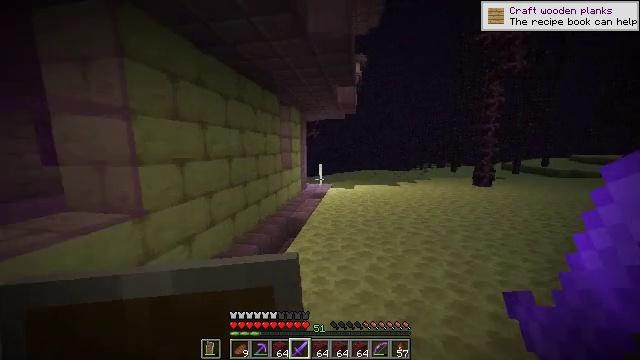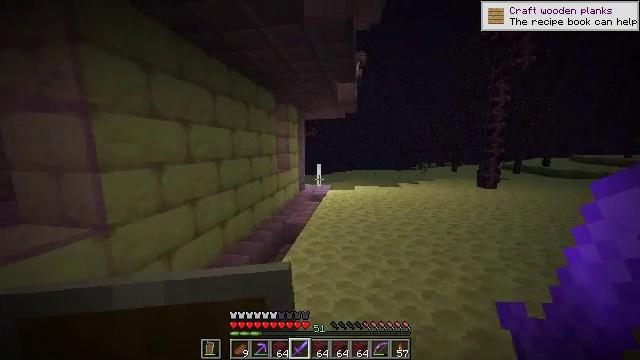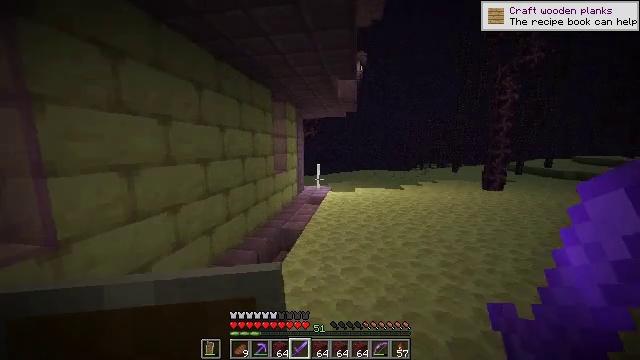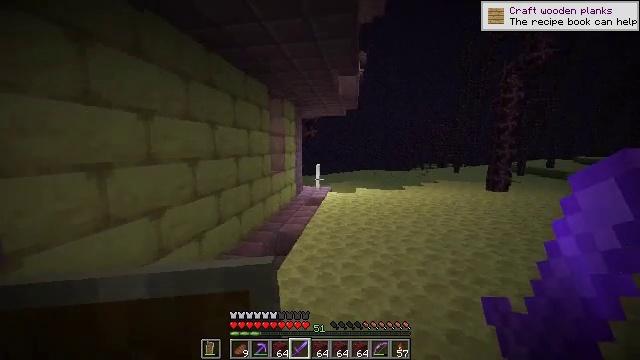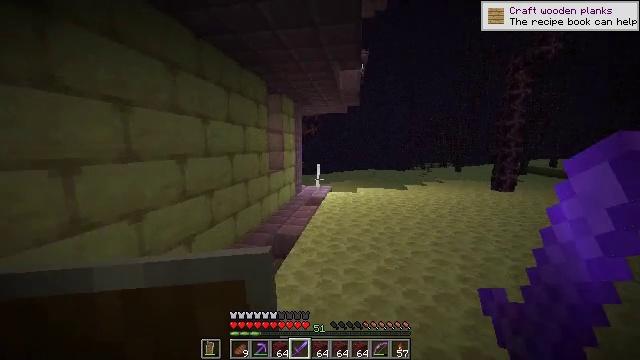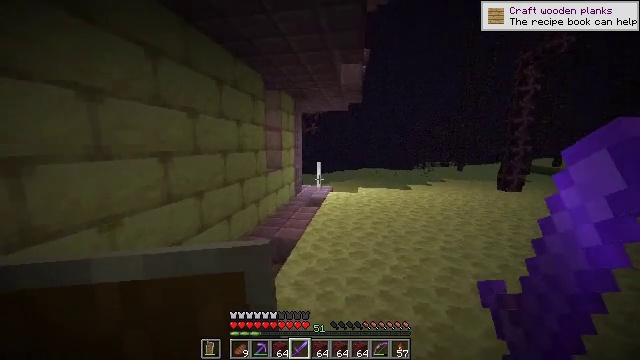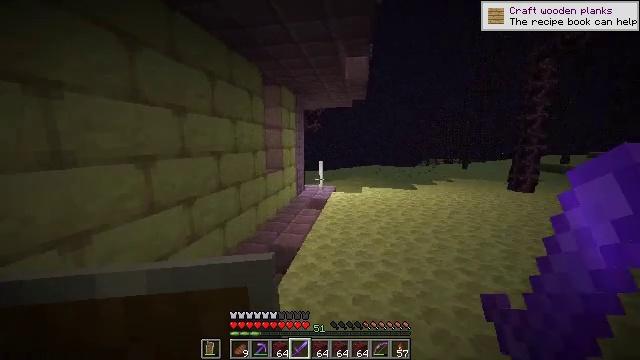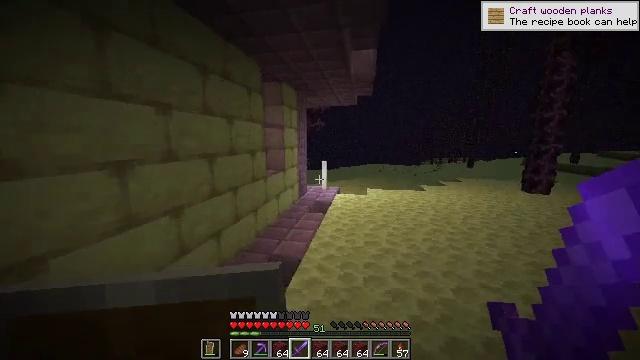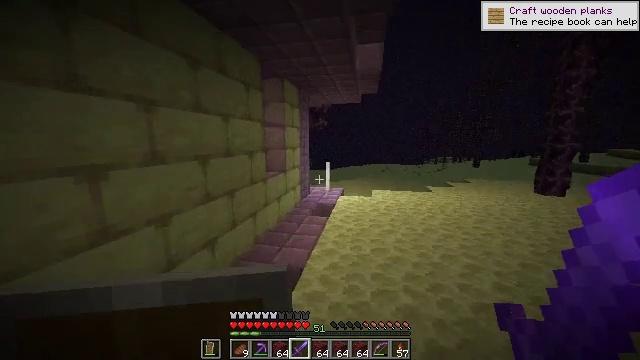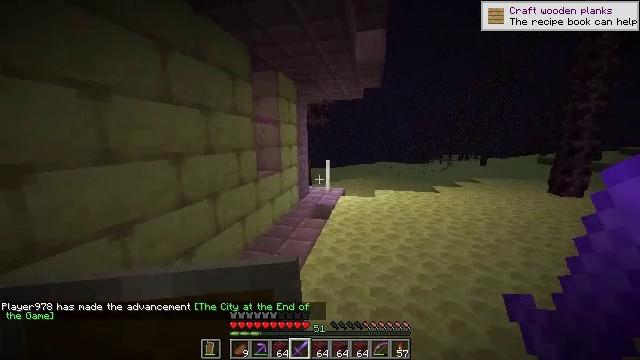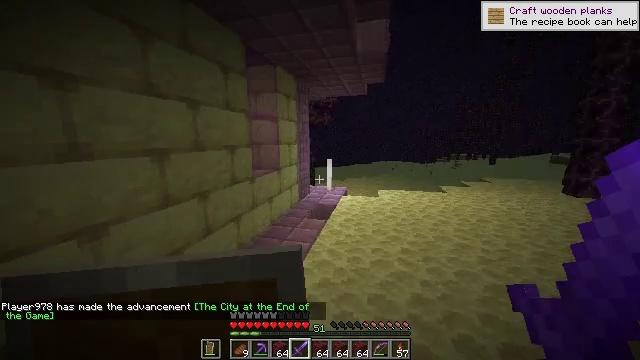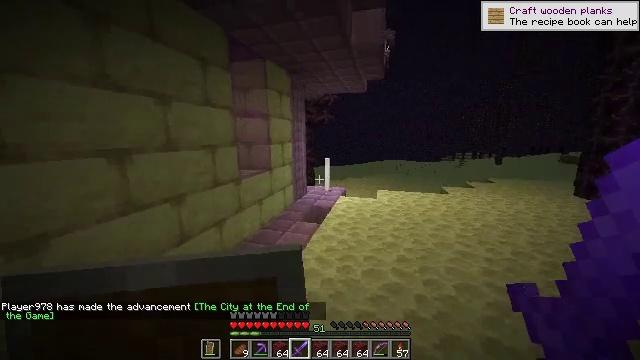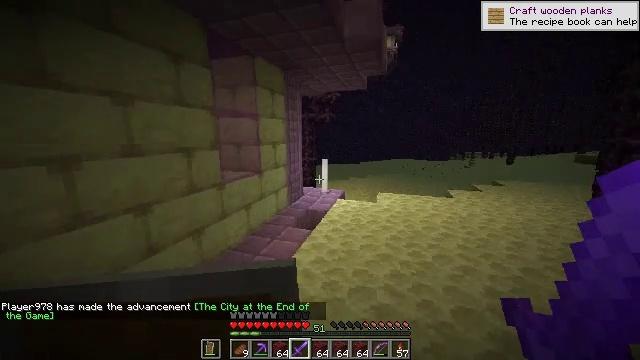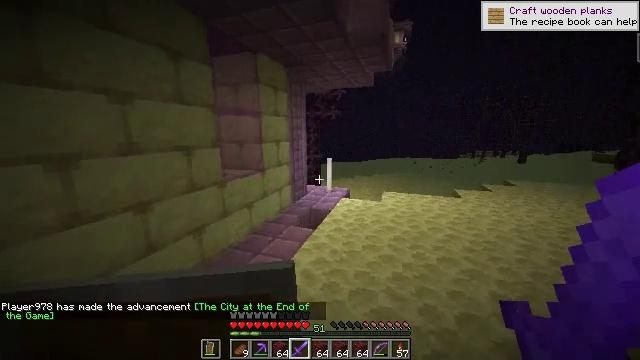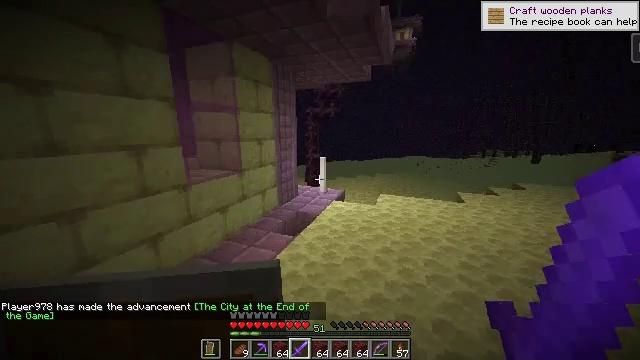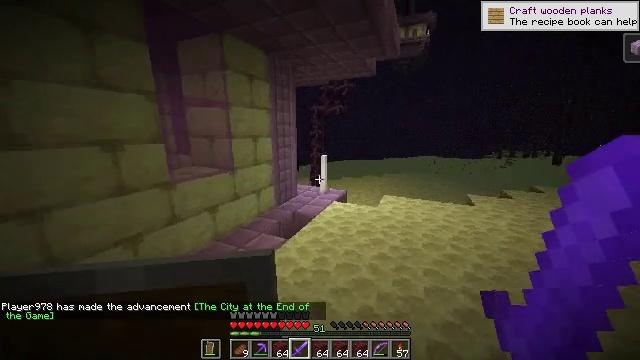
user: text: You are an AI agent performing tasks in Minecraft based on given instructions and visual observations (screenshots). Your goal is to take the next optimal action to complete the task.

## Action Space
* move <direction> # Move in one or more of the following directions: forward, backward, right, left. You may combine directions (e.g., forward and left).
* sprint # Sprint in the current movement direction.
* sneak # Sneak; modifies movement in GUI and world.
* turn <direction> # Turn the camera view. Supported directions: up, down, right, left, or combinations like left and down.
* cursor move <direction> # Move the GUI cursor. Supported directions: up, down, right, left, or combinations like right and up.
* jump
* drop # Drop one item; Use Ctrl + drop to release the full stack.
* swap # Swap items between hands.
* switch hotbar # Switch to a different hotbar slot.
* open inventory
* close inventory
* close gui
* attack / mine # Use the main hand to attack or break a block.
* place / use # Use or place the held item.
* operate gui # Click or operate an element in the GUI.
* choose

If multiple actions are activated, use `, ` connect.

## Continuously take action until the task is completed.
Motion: motion action
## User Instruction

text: Attack the end stone bricks to collect them.
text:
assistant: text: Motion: move forward
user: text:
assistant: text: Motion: move forward
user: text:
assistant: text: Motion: move forward
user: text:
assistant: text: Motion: move forward
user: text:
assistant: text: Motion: move forward
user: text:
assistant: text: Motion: move forward
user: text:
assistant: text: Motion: move forward
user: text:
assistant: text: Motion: move forward and move right
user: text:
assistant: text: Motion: move forward and move right, turn left
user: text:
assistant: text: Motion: move forward and move right, turn left
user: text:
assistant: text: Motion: move forward and move right, turn left
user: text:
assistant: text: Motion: move forward and move right, turn left
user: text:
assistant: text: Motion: move forward and move right, turn left
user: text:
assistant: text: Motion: move forward and move right, turn left
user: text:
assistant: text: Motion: move forward and move right, turn left
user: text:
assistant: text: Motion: move forward and move right, turn left
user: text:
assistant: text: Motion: move forward and move right, turn left
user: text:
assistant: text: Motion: move forward and move right
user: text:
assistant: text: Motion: move forward and move right, turn left
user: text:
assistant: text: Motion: move forward and move right, turn left and down
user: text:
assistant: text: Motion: move forward and move right, turn left and down
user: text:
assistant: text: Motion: move forward and move right, turn left and down
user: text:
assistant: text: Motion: move forward and move right, turn left and down
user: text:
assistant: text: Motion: move forward and move right, turn left and down
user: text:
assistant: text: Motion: move forward and move right, turn left and up
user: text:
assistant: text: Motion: move forward and move right, turn left and up
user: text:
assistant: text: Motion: move forward and move right, turn right
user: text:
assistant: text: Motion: move forward and move right
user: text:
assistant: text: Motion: move forward and move right
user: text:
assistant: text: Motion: move forward and move right, turn right